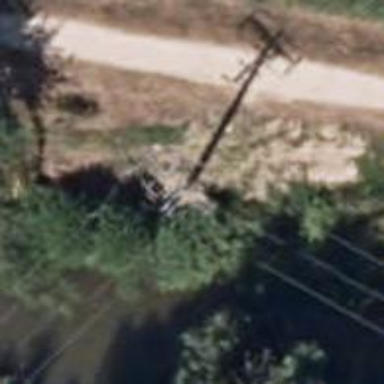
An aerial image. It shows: Power pole.